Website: ulta-beauty
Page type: address-validator
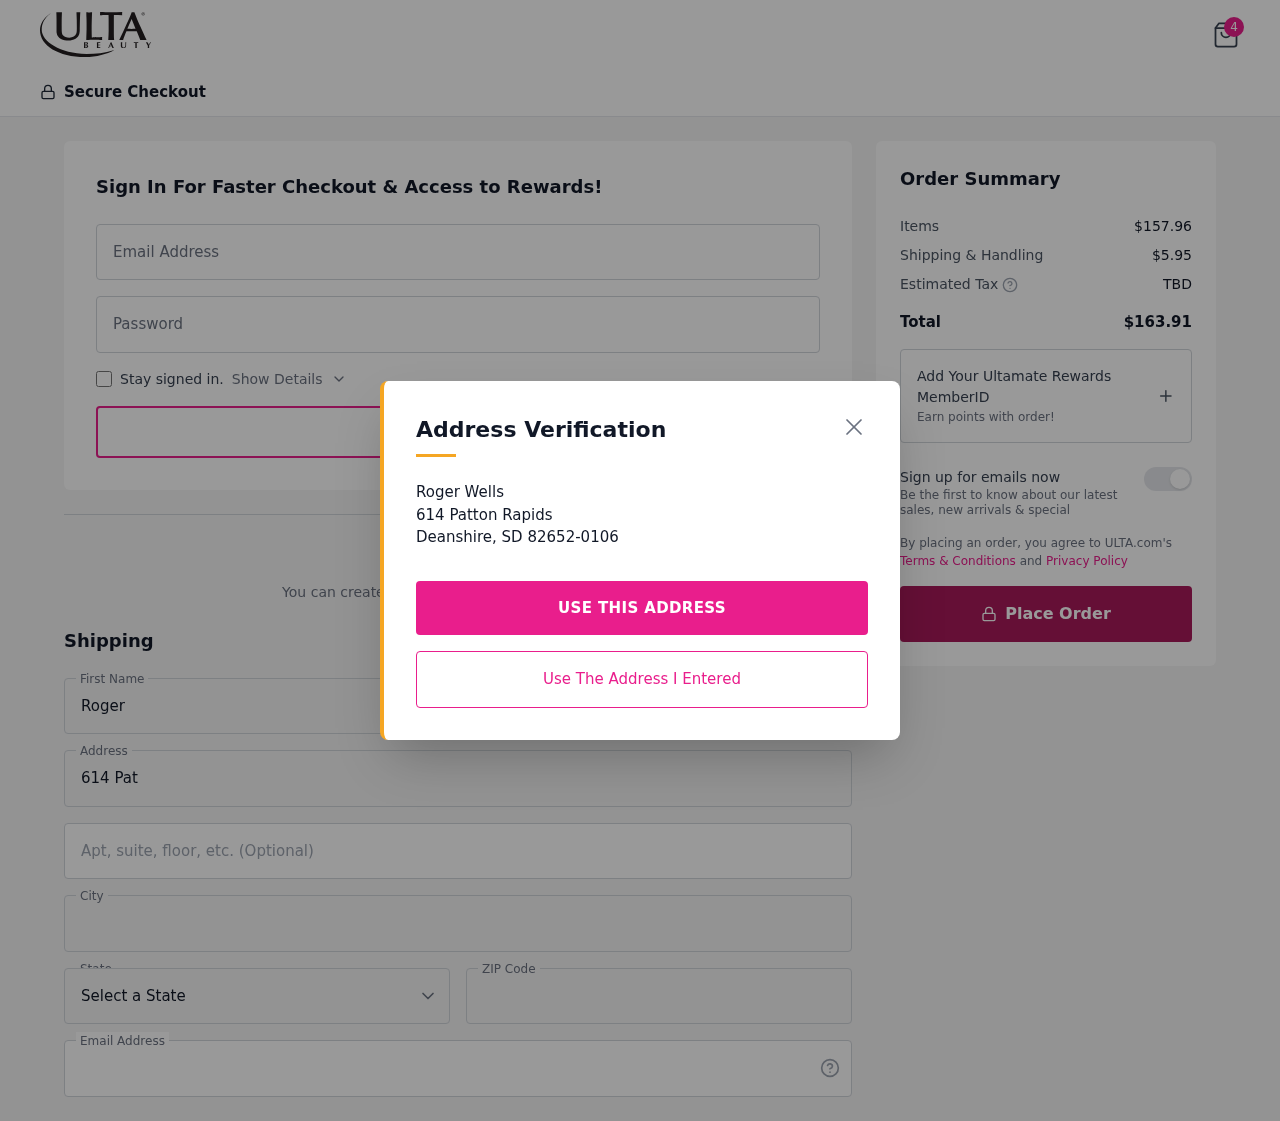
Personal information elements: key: PII_CITY
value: Deanshire
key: PII_EMAIL
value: rogerwells@hotmail.com
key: PII_FIRSTNAME
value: Roger
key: PII_LASTNAME
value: Wells
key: PII_POSTCODE
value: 82652
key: PII_STATE_ABBR
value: SD
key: PII_STREET
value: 614 Patton Rapids
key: PII_STREET2
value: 614 Patton Rapids
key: PII_FULLNAME2
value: Roger Wells
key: PII_CITY2
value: Deanshire
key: PII_STATE_ABBR2
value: SD
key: PII_POSTCODE_FULL
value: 82652
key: PII_POSTCODE_EXT
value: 0106
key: PII_POSTCODE_NUMERIC
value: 82652
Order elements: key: ORDER_NUM_ITEMS
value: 4
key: ORDER_SUBTOTAL
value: $157.96
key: ORDER_SHIPPING_COST
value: $5.95
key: ORDER_TOTAL
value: $163.91